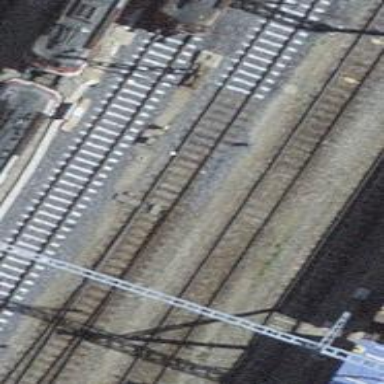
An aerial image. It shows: Railway switch.